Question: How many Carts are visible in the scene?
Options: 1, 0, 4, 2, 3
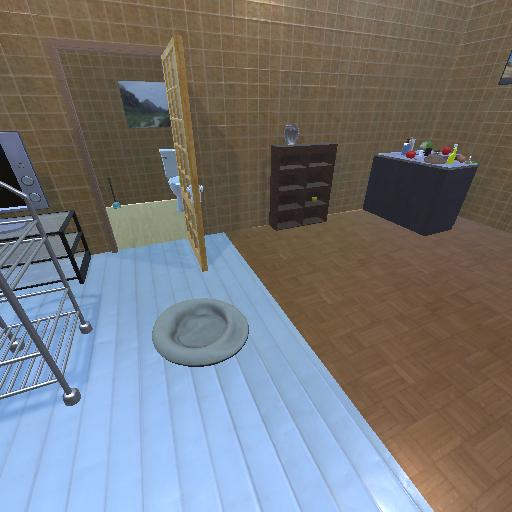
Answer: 1